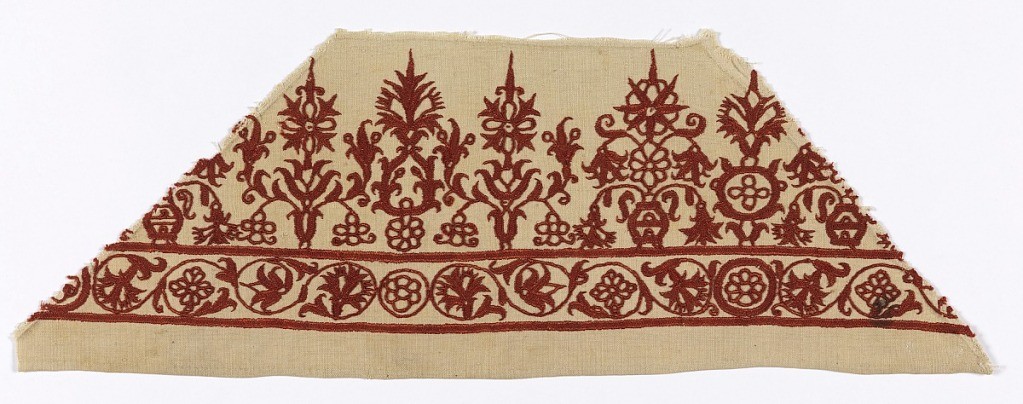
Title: Border
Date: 18th century
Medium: silk embroidery on cotton foundation Technique: embroidered on plain weave
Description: Cotton embroidered in red silk. Two horizontal lines creating a border for scrolling linework and florals. Repeat pattern of florals above border.